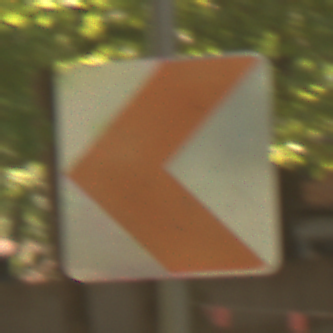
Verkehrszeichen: RichtungstafelnInKurvenKleinRechts
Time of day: Midday
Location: Outdoor (Nature)
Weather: PartlyCloudy
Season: NotSpecified
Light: Natural